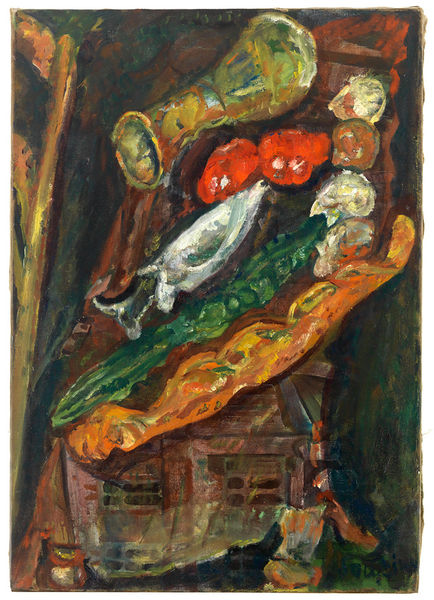
Titel: Still Life of Bread, Tomatoes and Overturned Vase, Still Life of Bread, Tomatoes and Overturned Vase
Künstler: Chaïm Soutine
Standort: Amherst (Massachusetts, USA)
Institution: Mead Art Museum, Amherst College
Schlagwörter: chair, red, white, green, table, yellow, brown, vase, orange, glass, still life, bottle, fish, stillife, bread, tomato, vegetable, gurke glas karaffe stillleben, haus expressionismus, gemüse, carrot, chaim